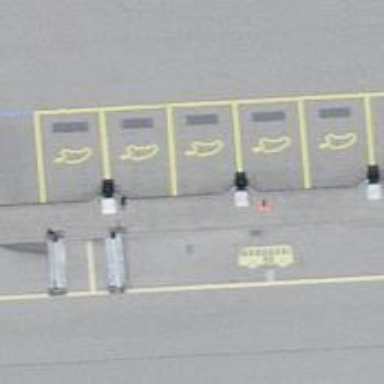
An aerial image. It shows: Charging station.